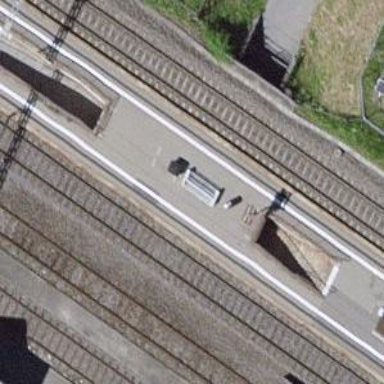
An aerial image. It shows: Tunnel footway.